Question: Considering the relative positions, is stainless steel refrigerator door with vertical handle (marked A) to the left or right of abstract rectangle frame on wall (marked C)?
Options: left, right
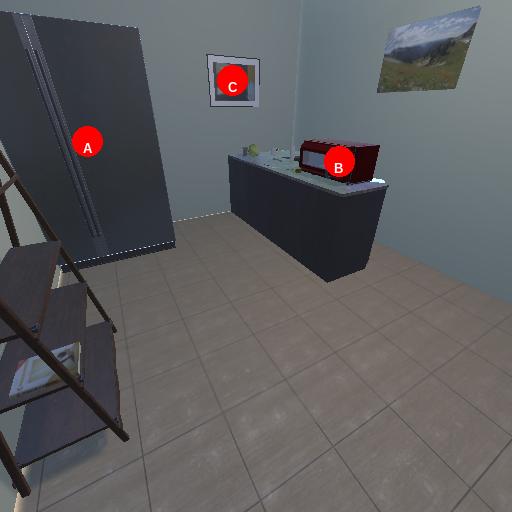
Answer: left